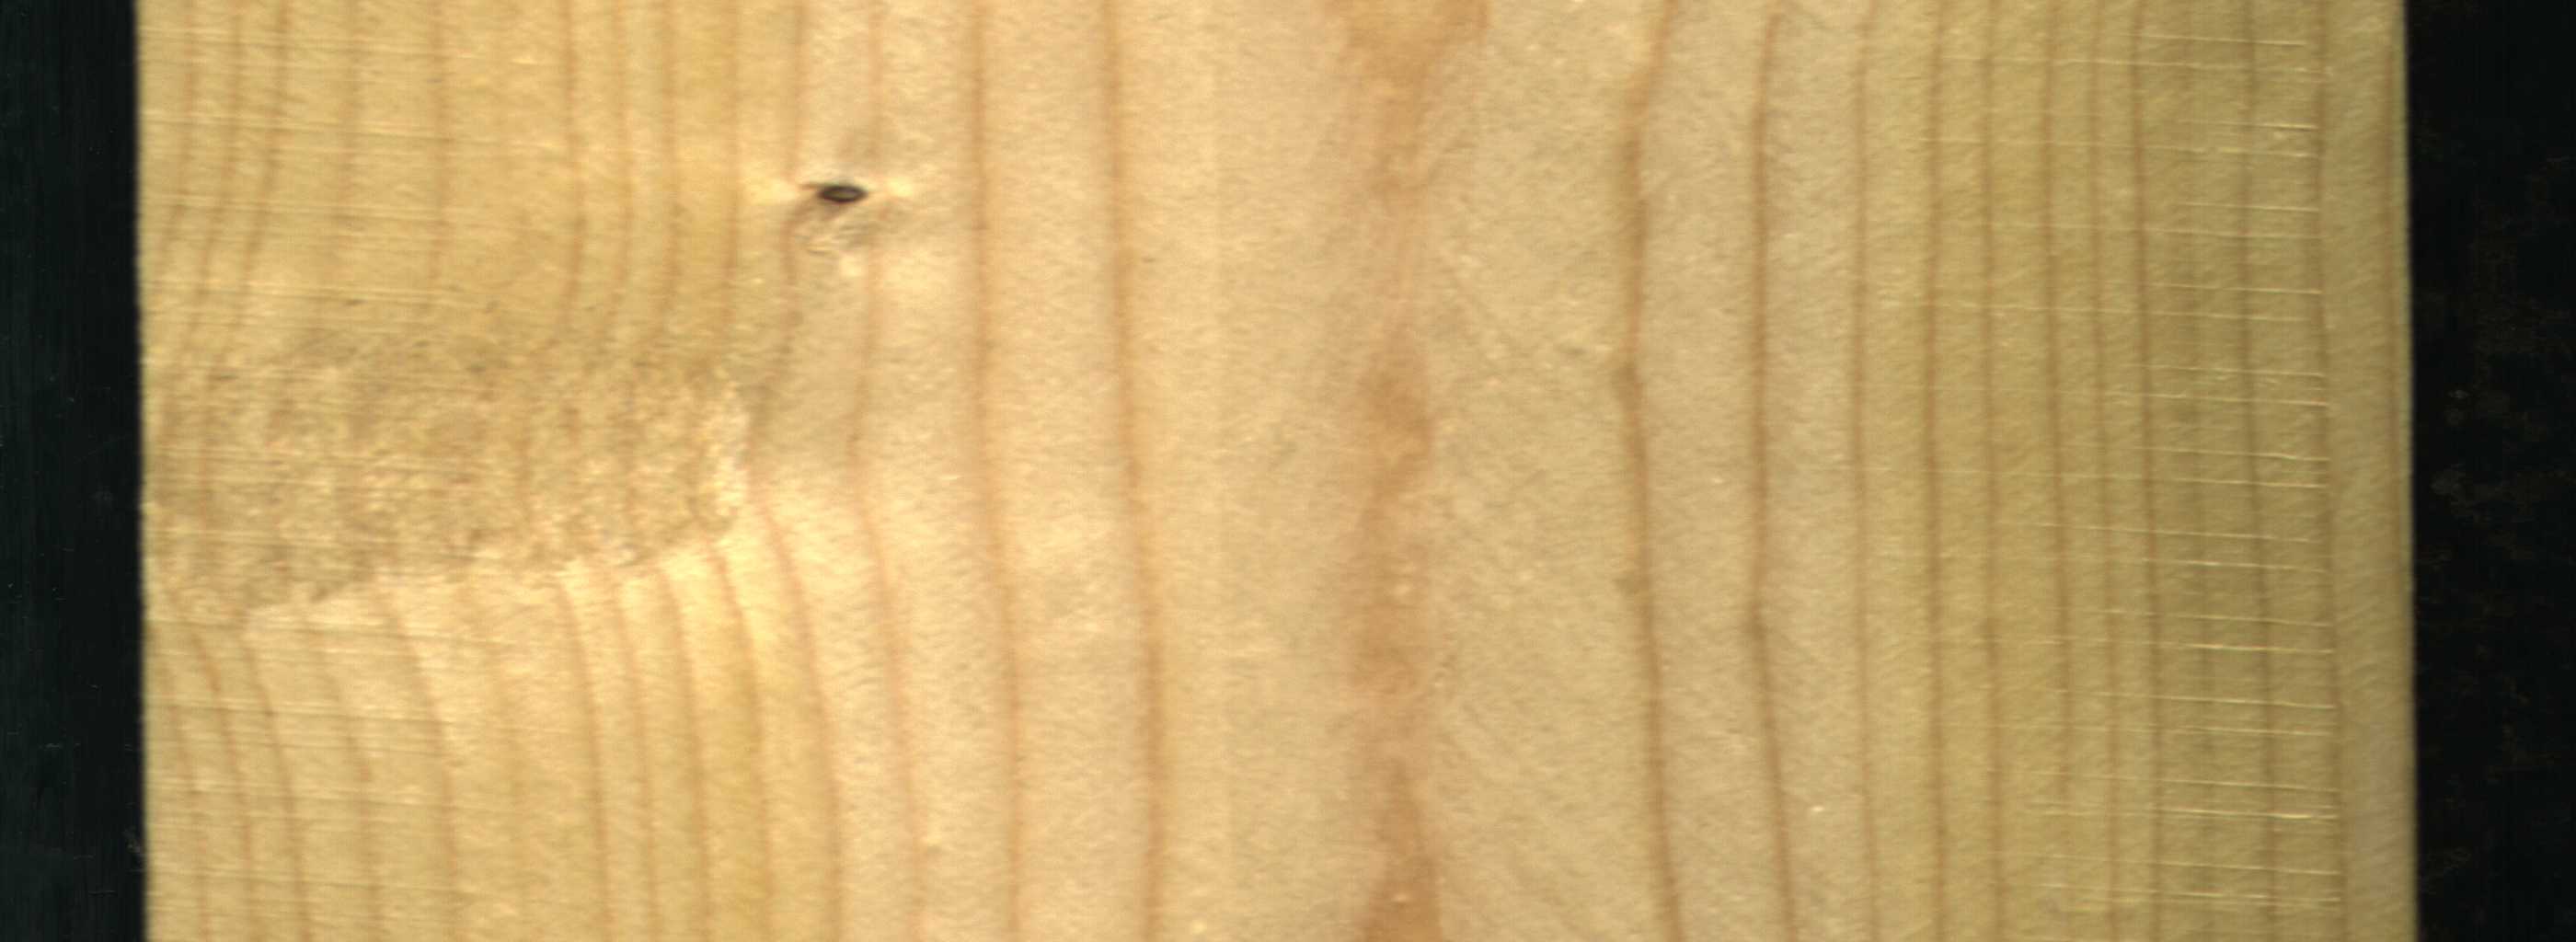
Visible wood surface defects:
Live_Knot